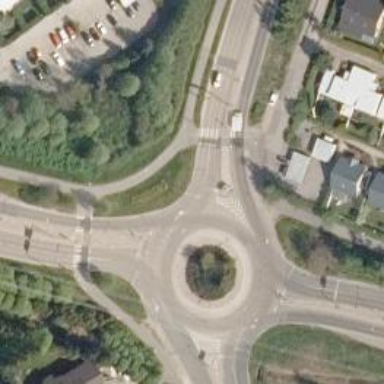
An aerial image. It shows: Asphalt cycleway.